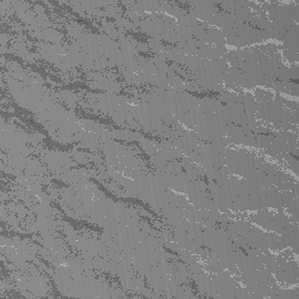
Label: frost